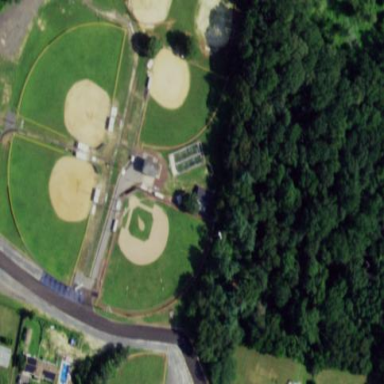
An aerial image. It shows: Baseball pitch for leisure land activities.